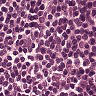
Metastatic tissue present: no